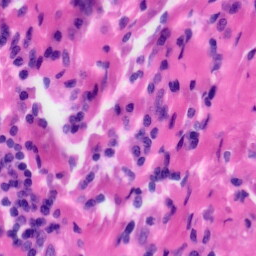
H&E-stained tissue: Tonsil